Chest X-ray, AP view. Patient: 58 years old, sex M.
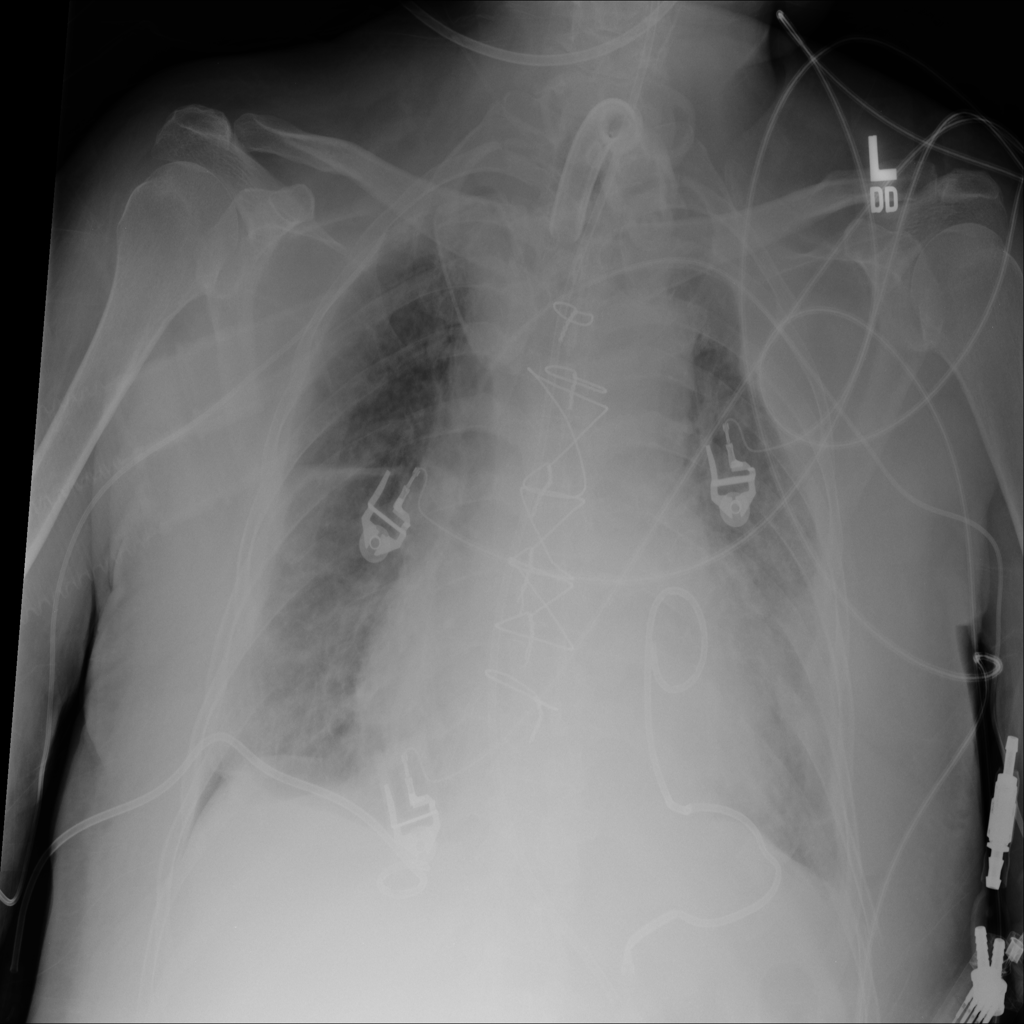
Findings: Infiltration, Pleural_Thickening, Pneumothorax